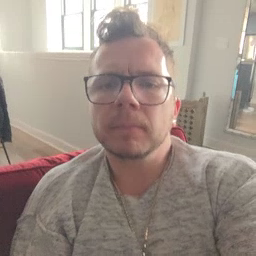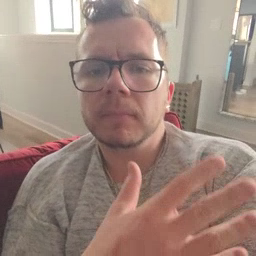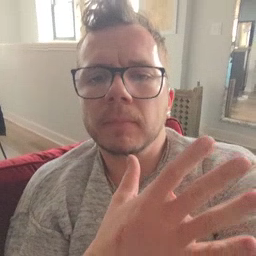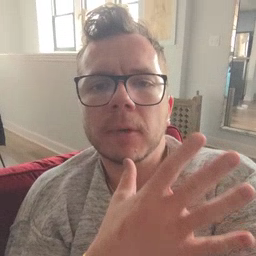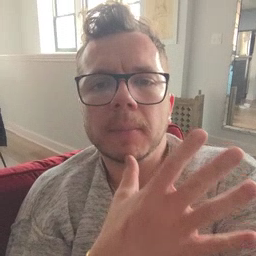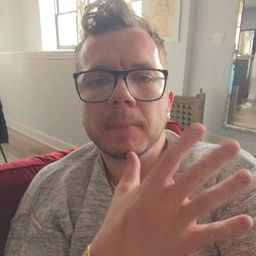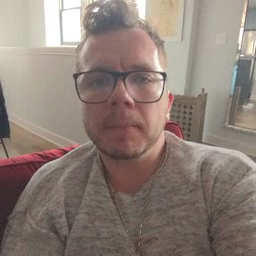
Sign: mom